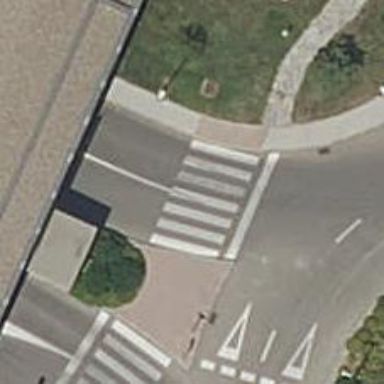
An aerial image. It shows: Zebra crossing on the road.